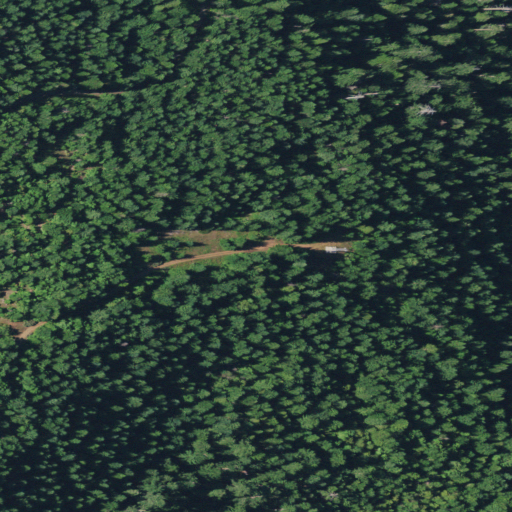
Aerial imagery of mountain in Oregon named Mount Peavine containing evergreen forest and open development